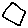
Label: hexagon